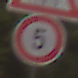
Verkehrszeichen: Geschwindigkeit5
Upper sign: KinderLinks
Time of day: MorningAfternoon
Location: Outdoor (Nature)
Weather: Clear
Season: Summer
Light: Natural